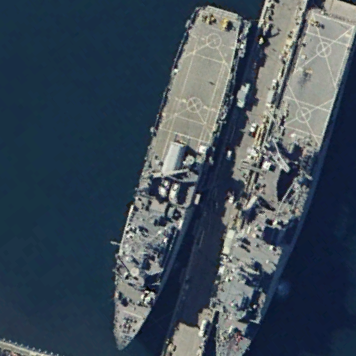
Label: combat